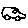
Label: car